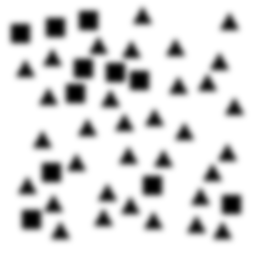
Squares: 11
Triangles: 33
Stars: 0
Total shapes: 44